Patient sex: M
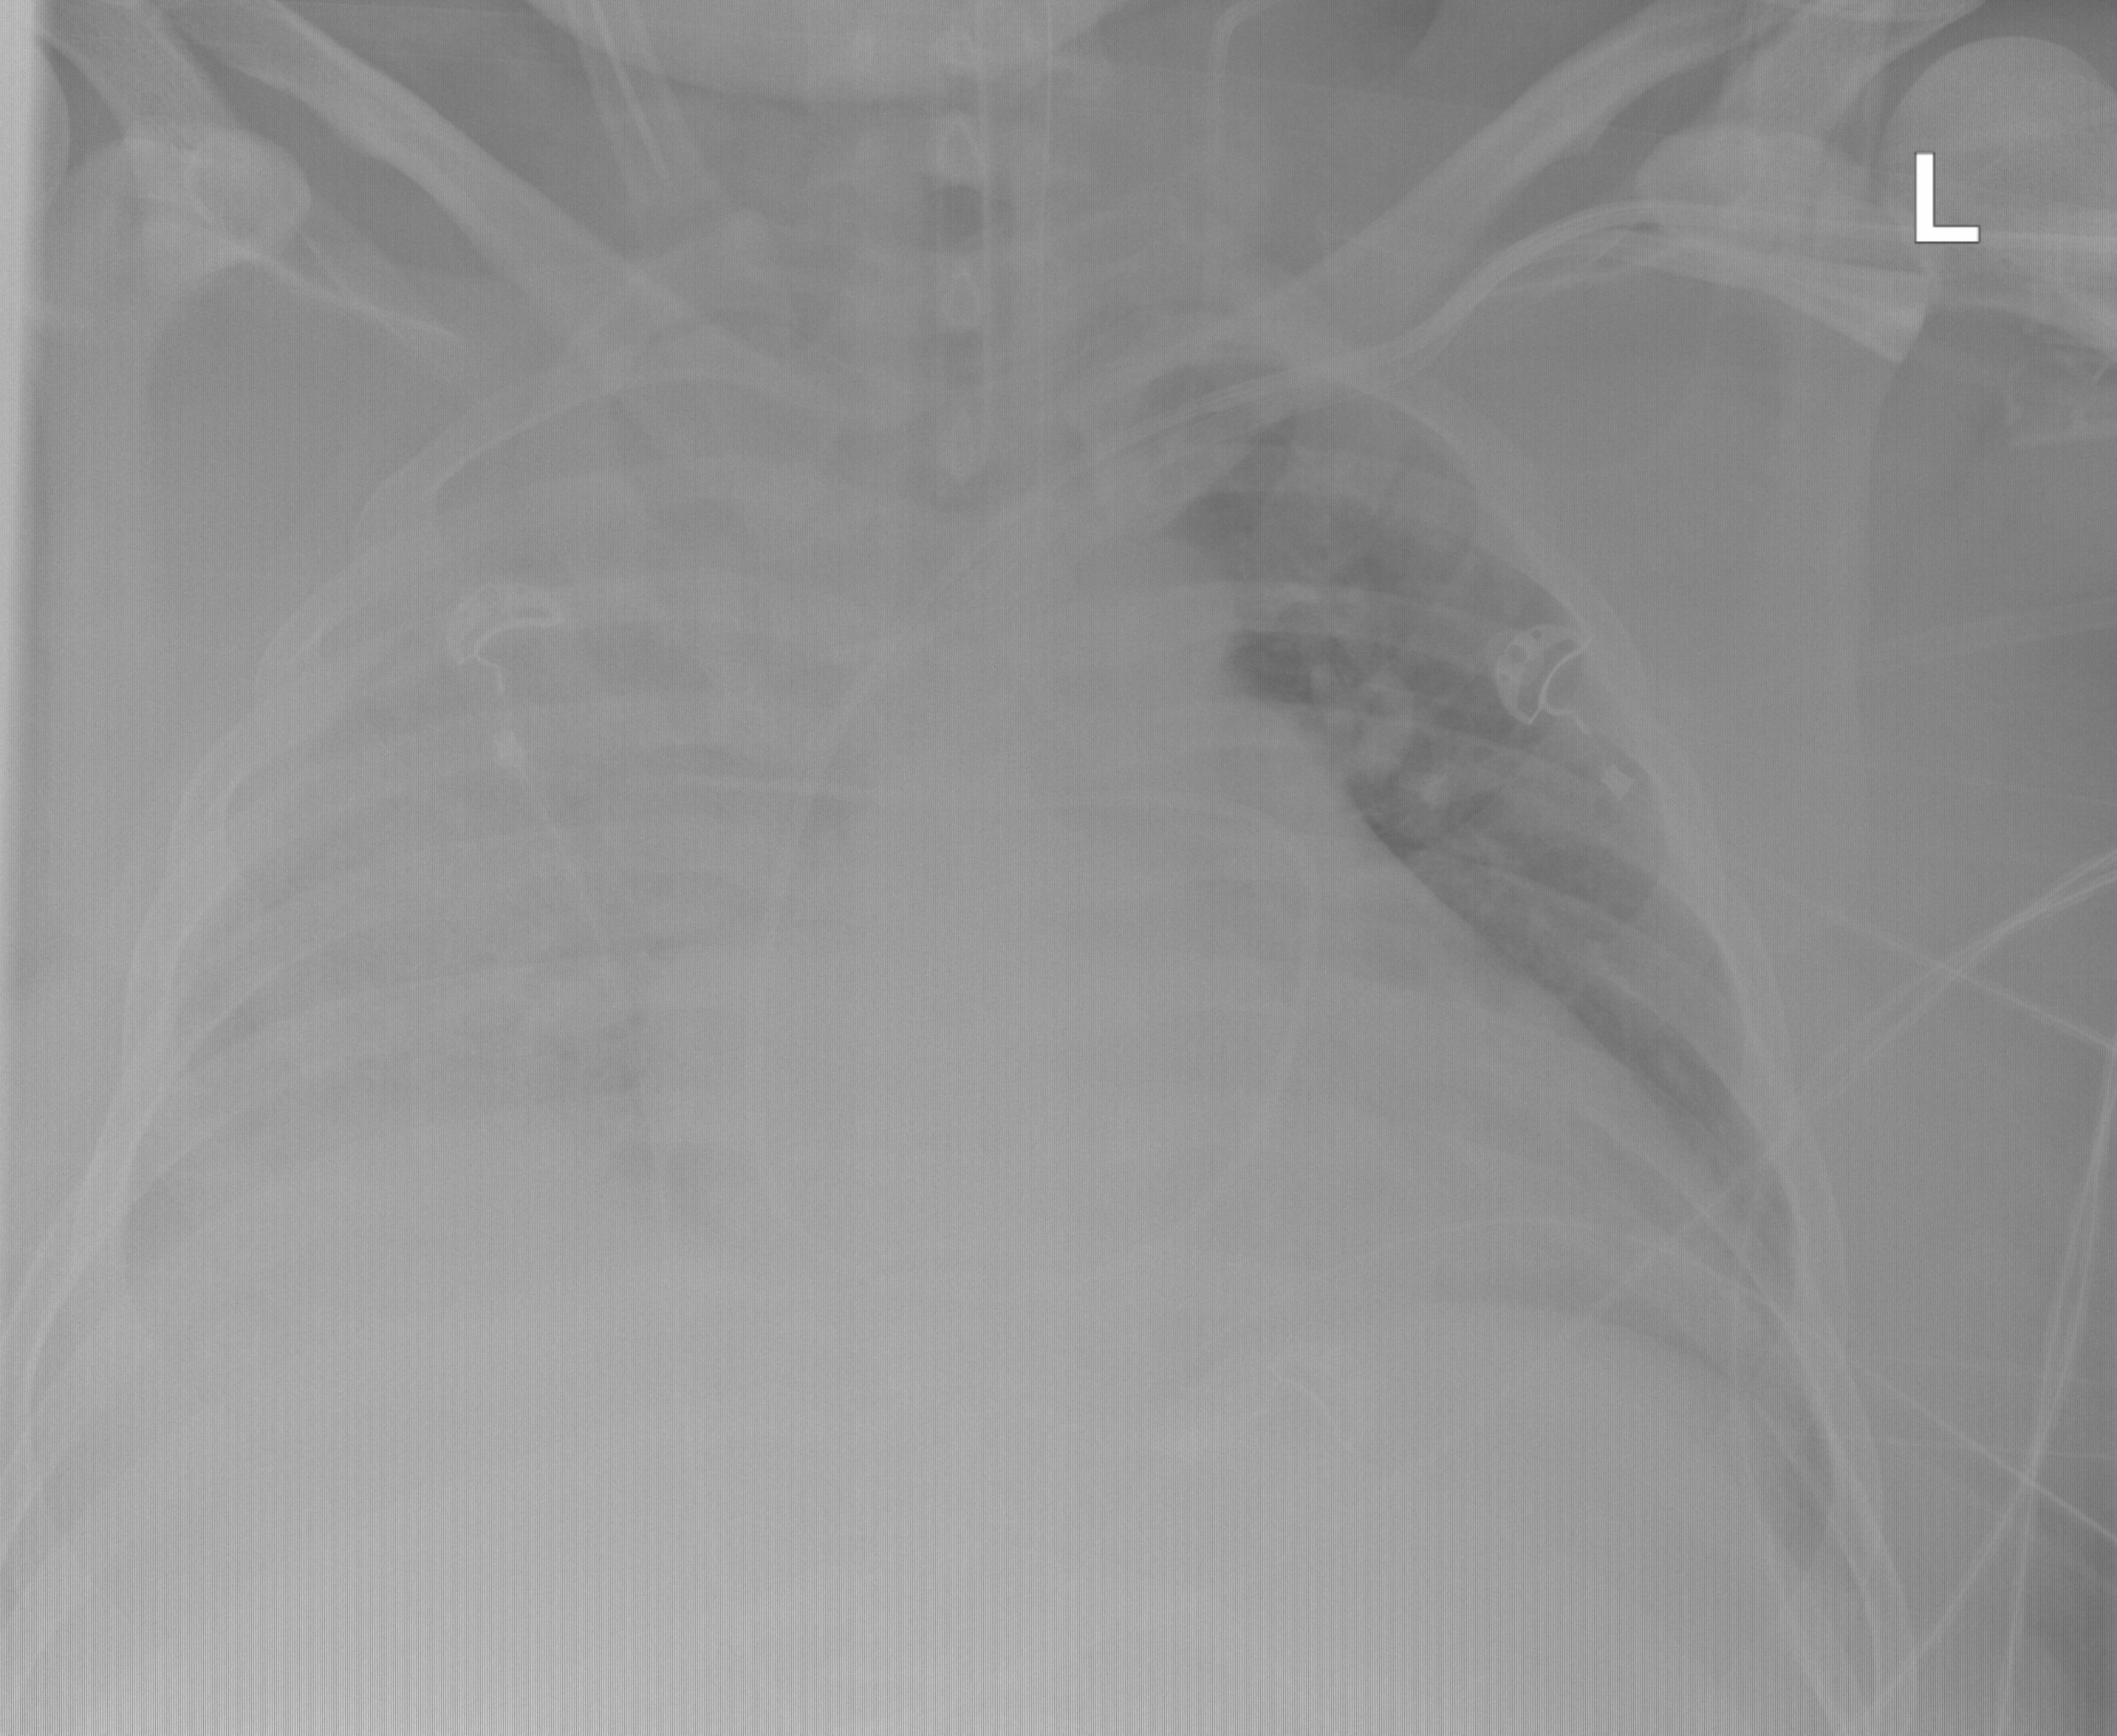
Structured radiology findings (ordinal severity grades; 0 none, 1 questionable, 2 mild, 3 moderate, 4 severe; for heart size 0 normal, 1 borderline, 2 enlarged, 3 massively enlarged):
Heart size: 2
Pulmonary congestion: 0
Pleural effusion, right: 2
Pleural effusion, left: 0
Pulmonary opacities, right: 4
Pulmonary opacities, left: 2
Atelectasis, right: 3
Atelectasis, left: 0